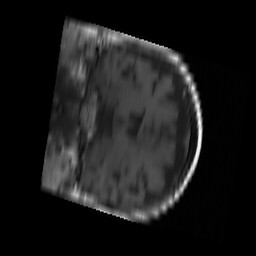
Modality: T1w
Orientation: coronal
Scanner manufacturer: ge
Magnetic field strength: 1.5 T
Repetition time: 0.45 s
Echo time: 0.0096 s